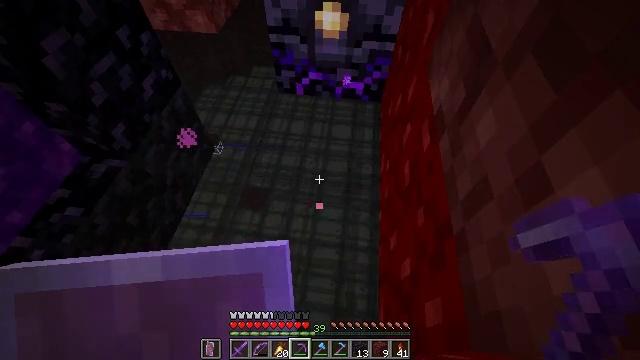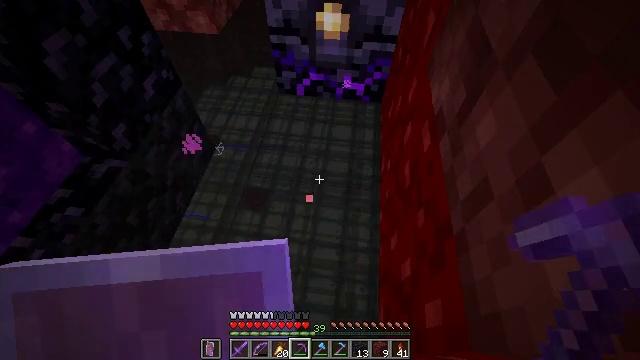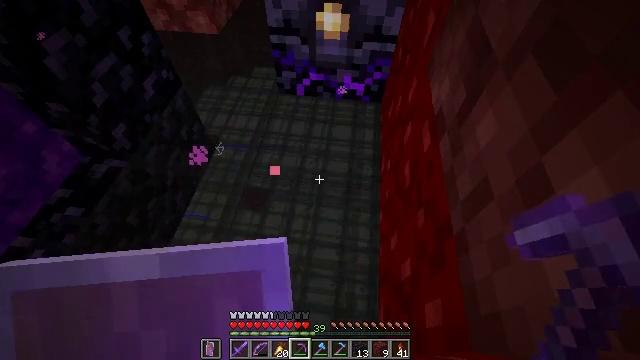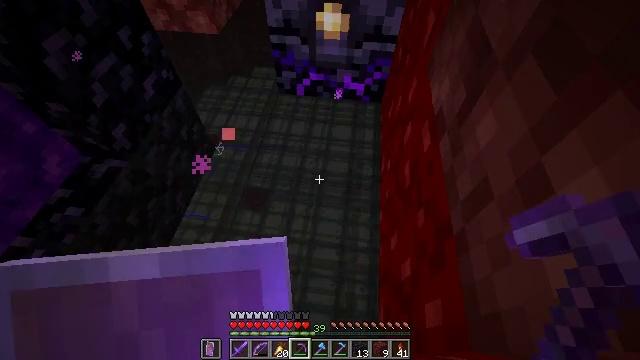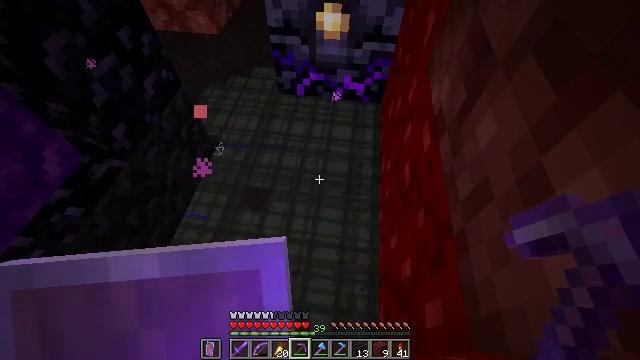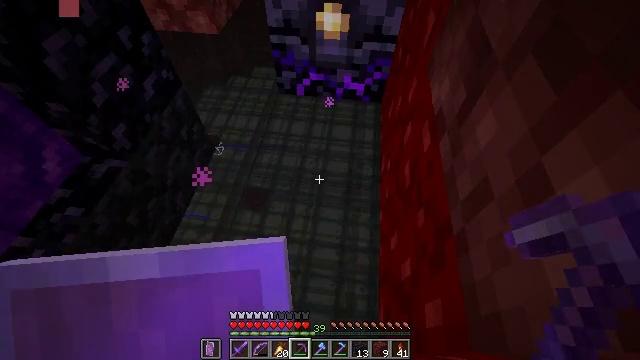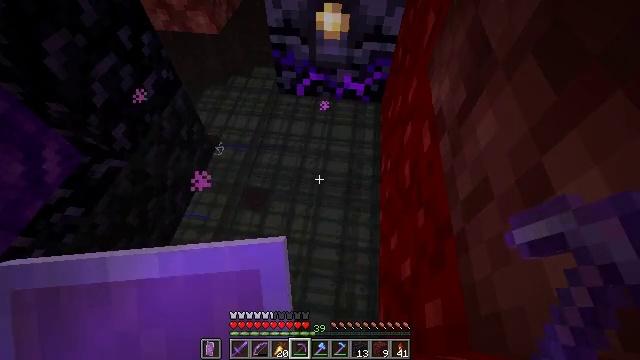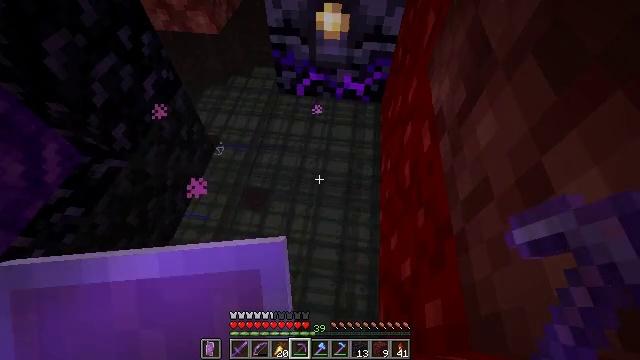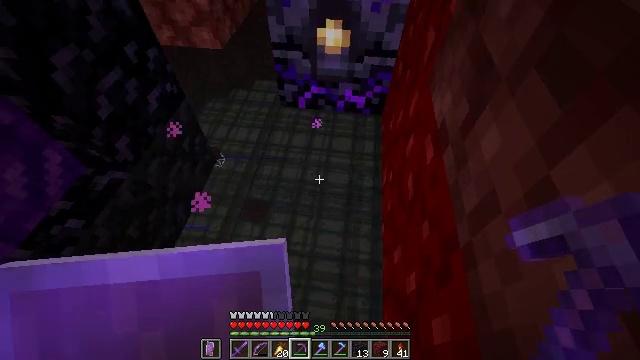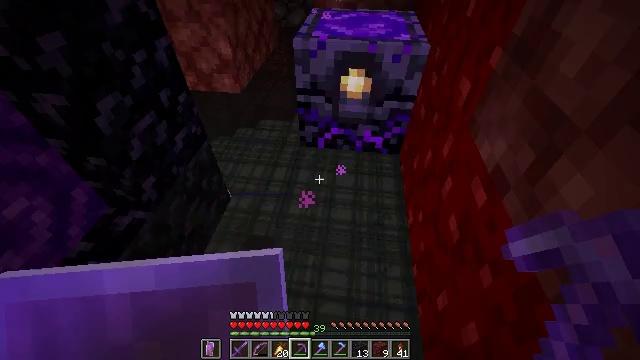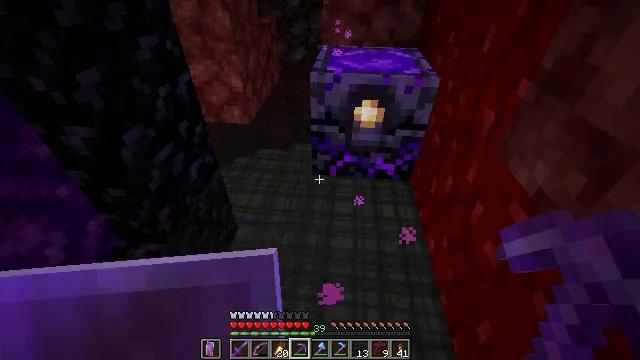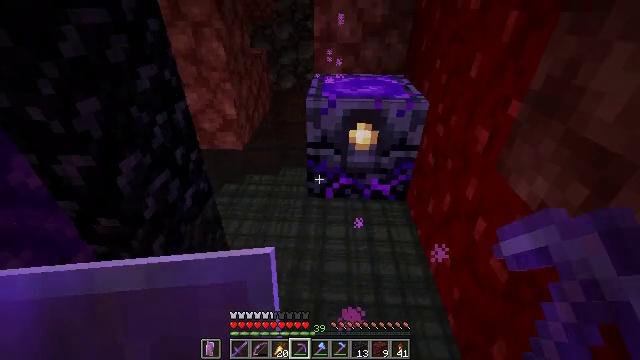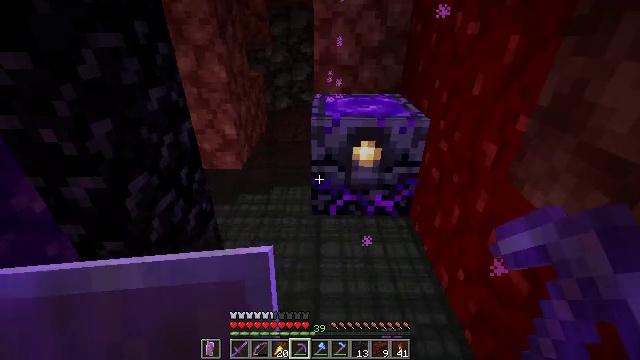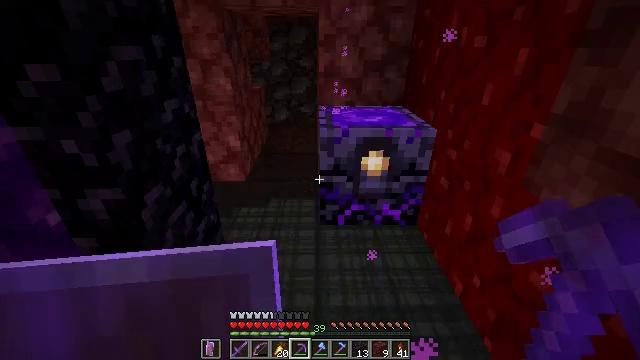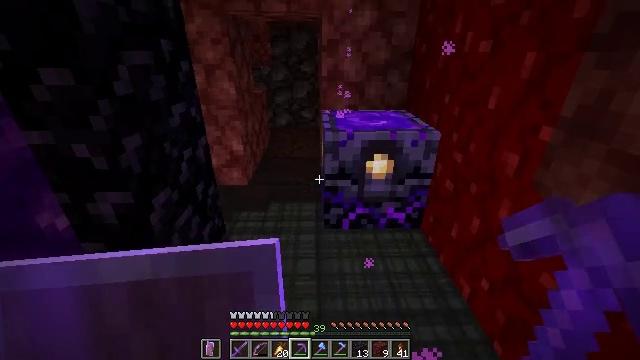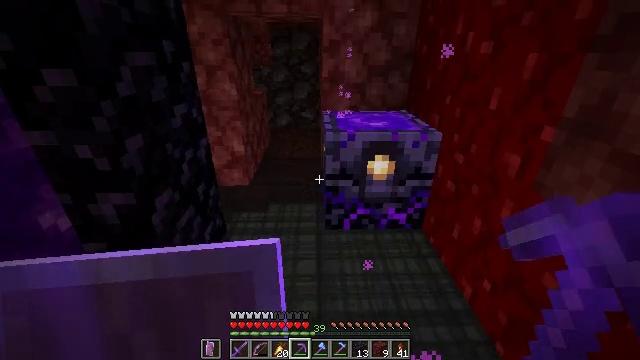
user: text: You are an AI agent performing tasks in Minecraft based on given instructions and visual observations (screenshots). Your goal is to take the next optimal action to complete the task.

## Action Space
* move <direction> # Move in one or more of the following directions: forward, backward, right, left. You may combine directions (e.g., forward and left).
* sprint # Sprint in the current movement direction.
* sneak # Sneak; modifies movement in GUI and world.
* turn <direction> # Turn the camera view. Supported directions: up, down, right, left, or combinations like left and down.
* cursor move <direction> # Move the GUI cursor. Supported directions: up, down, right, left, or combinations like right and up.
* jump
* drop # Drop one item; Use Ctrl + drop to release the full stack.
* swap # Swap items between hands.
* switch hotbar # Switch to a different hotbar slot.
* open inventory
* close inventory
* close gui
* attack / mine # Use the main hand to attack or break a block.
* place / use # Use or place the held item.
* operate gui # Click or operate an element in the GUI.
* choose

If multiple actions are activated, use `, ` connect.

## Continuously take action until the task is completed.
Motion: motion action
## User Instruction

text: Harvest nether wart blocks for resources.
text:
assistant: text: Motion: no_op
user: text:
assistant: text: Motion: no_op
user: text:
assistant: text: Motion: no_op
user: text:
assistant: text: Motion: no_op
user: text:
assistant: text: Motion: no_op
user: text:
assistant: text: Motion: no_op
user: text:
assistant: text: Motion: no_op
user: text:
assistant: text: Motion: move left, turn up
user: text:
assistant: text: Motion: move left, turn up
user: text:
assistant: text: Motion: move left, turn right and up
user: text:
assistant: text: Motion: move left, turn right and up
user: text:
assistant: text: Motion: turn right and up
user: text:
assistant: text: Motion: turn right and up
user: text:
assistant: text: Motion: no_op
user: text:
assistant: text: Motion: no_op
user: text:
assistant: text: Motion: no_op
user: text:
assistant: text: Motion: no_op
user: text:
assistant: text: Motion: move forward
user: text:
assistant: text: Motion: move forward, turn left
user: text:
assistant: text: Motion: move forward, turn left and up
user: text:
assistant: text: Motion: move forward, turn left
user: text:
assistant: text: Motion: move forward, turn left
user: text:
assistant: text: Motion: move forward
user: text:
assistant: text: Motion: move forward
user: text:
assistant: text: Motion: move forward
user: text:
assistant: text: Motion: move forward
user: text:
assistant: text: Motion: move forward
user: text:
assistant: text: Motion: move forward, turn right
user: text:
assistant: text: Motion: move forward, turn right
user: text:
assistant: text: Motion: move forward, turn right